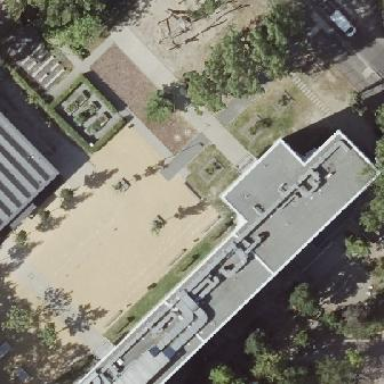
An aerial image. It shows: Flat-roofed school building.